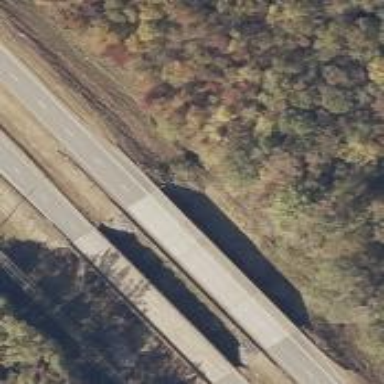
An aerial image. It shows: Trunk highway with bridge.